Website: bh-photo
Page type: billing-address
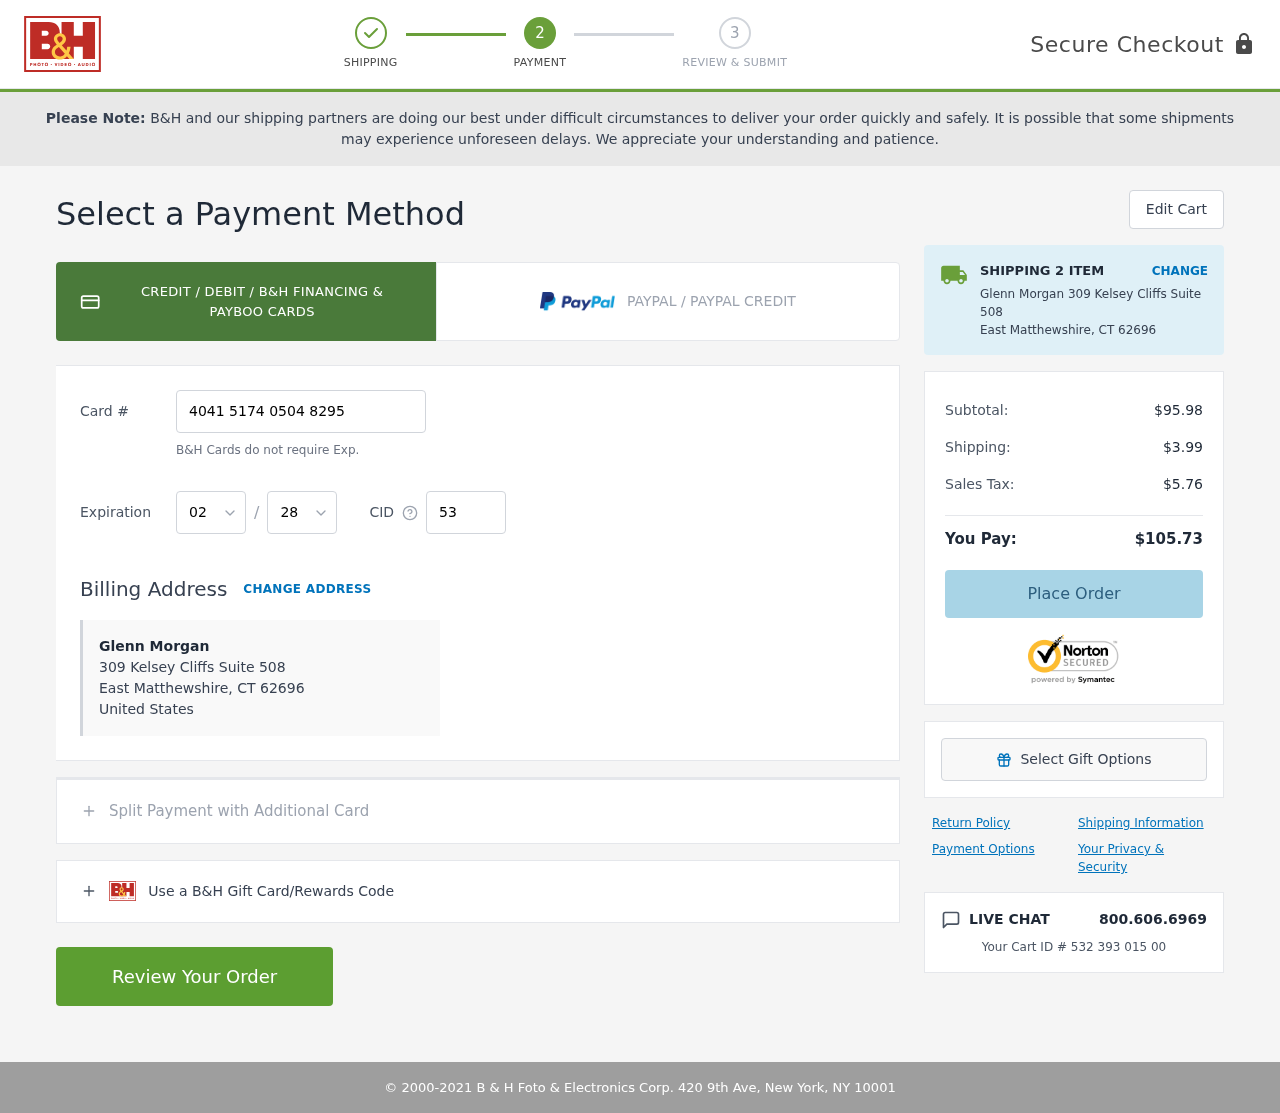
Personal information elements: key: PII_CARD_CVV
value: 533
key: PII_CARD_EXPIRY_MONTH
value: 02
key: PII_CARD_EXPIRY_YEAR
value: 28
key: PII_CARD_NUMBER
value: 4041 5174 0504 8295
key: PII_CITY
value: East Matthewshire
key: PII_COUNTRY
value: United States
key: PII_FULLNAME
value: Glenn Morgan
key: PII_POSTCODE
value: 62696
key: PII_STATE_ABBR
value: CT
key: PII_STREET
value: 309 Kelsey Cliffs Suite 508
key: PII_FULLNAME2
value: Glenn Morgan
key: PII_STREET2
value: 309 Kelsey Cliffs Suite 508
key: PII_CITY_STATE_ZIP2
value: East Matthewshire, CT
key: PII_POSTCODE2
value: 62696
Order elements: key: ORDER_NUM_ITEMS
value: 2
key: ORDER_SUBTOTAL
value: $95.98
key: ORDER_SHIPPING_COST
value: $3.99
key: ORDER_TAX
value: $5.76
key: ORDER_TOTAL
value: $105.73
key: ORDER_ID
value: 532 393 015 00